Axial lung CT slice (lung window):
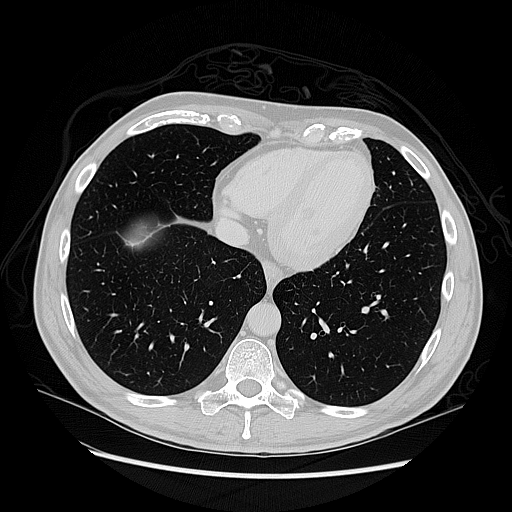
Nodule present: no